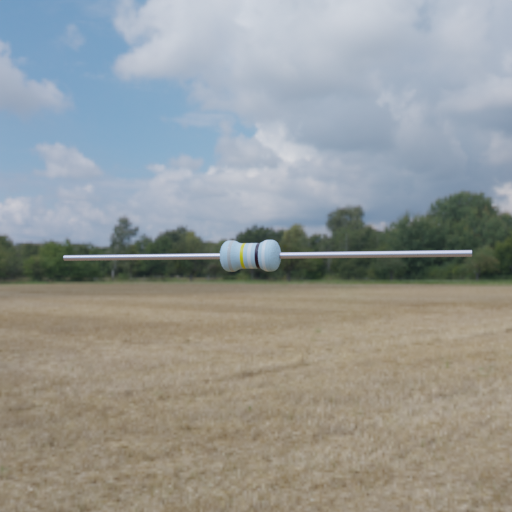
Resistor colour bands (in order): silver, yellow, white, black, white